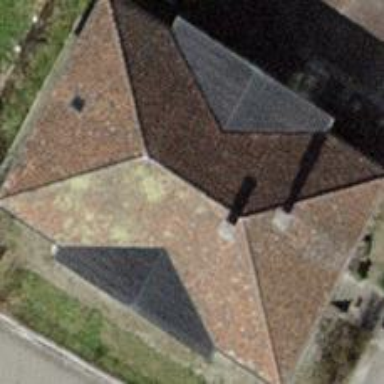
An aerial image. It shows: Hipped roof apartment building.